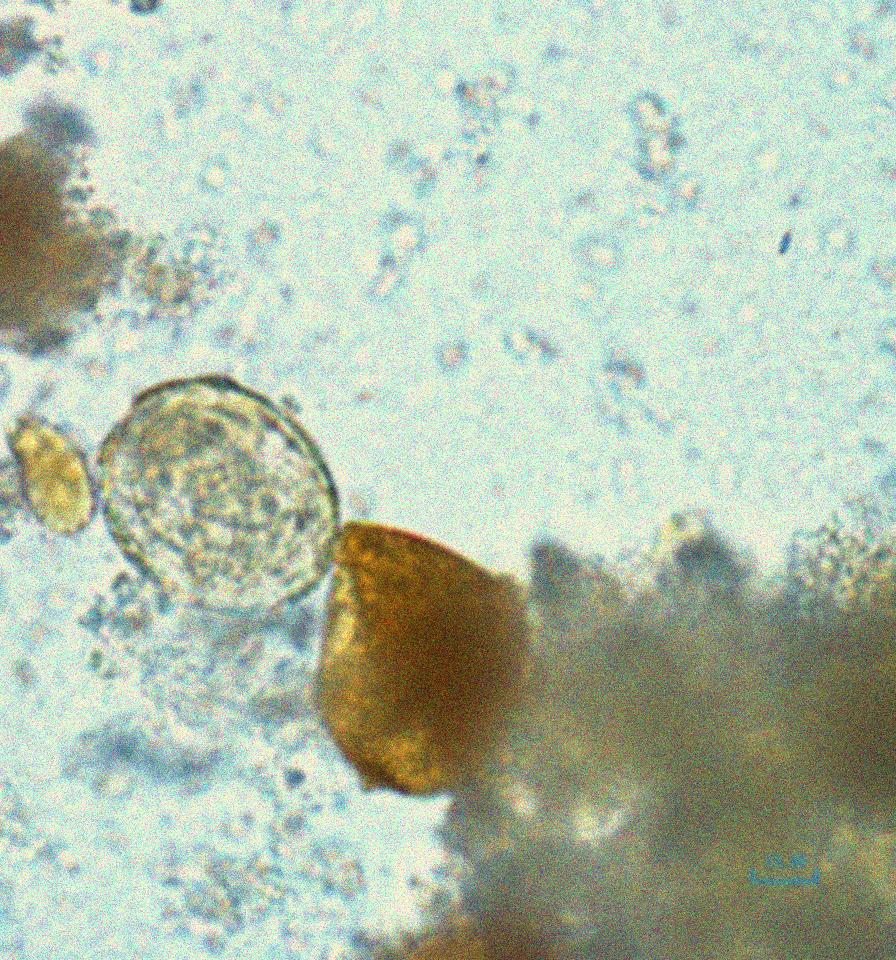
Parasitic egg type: Ascaris lumbricoides